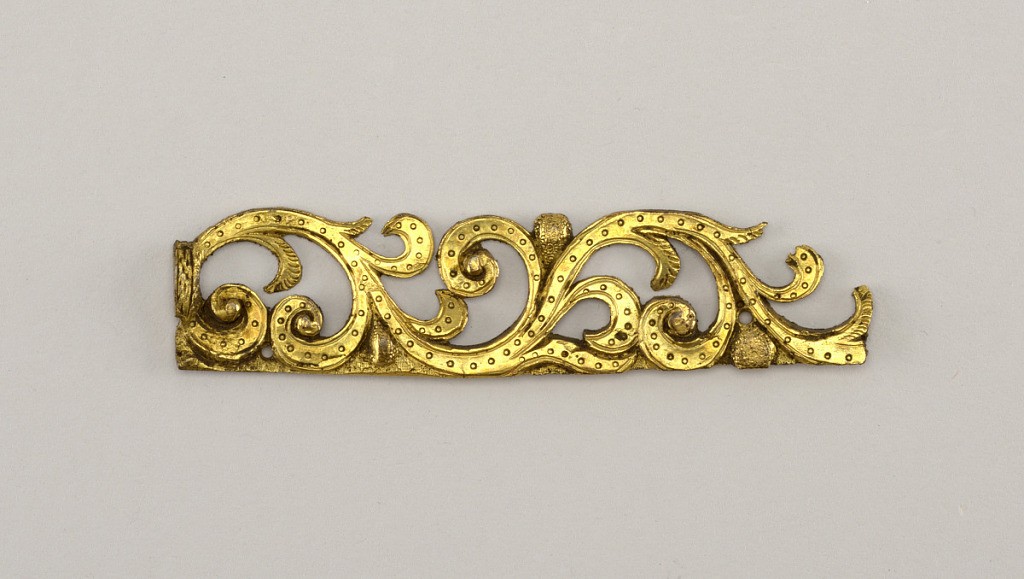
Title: Mount
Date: ca. 1750
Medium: Bronze
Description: Simple rinceau, with decorative knot at center.